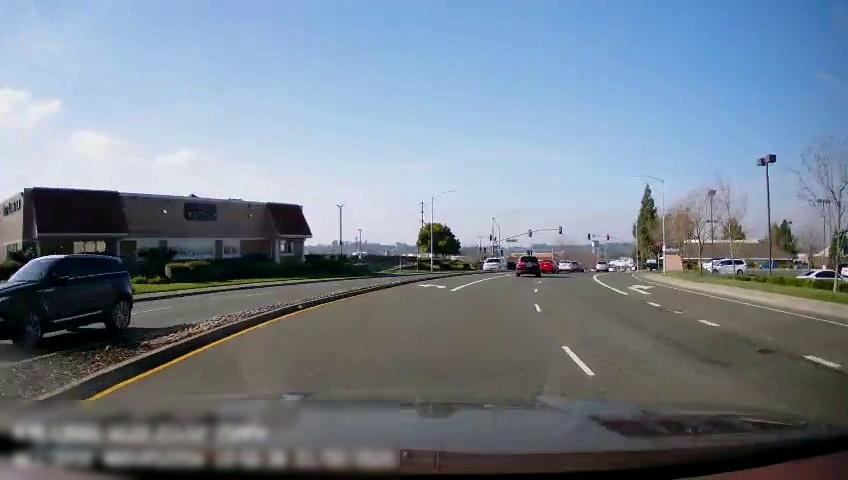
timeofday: Day
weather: Sunny
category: Drivable Space
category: Drivable Space
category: Vehicles | Car
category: Vehicles | SUV
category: Vehicles | Car
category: Vehicles | SUV
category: Vehicles | Truck
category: Vehicles | SUV
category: Vehicles | SUV
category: Lanes | Current Lane
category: Lanes | Alternate Lane
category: Lanes | Current Lane
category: Lanes | Current Lane
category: Lanes | Alternate Lane
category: Lanes | Opposite Lane